Question: I'm using <URL>, but I had to change their position to absolute, be cause I need them to be able to scroll cause of the small screens. Sadly, with this, the modals open to a fixed position of the site and not on the viewed area.
Is there any way to open them (and be able to be scrolled) to the screen what I'm currently viewing?

CSS:
'''
.modal {
width: 845px;
margin: -250px 0 0 -430px;
background-color: #f6f5ed;
position: absolute;
border: 1px solid #cdc4b2;
top: 50%;
left: 50%;
}
'''
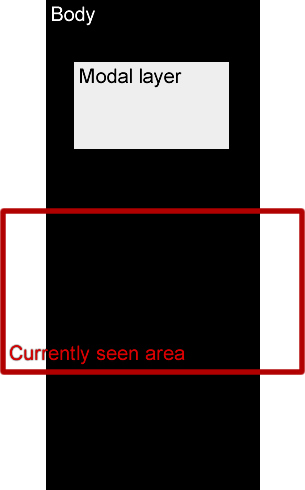
Answer: This thread: <URL> has the correct answer, posted here as well:
'''
$('#YourModal').modal().css(
{
'margin-top': function () {
return window.pageYOffset-($(this).height() / 2 );
}
});
'''